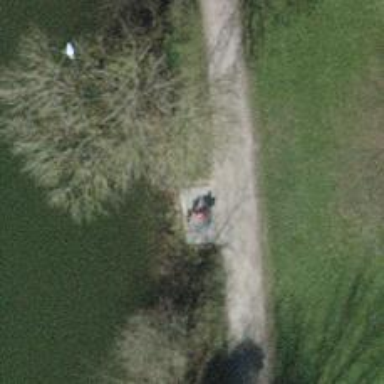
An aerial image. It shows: Bench.